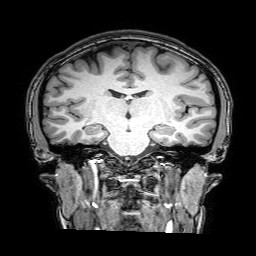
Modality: T1w
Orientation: sagittal
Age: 26
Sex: female